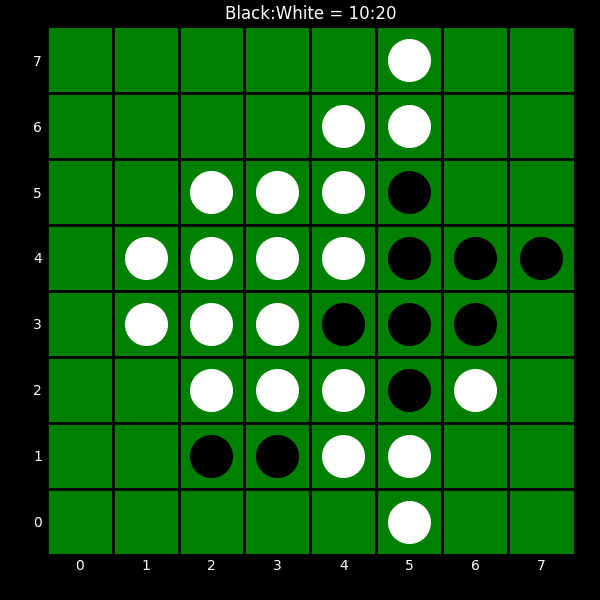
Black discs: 10
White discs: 20